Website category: movie
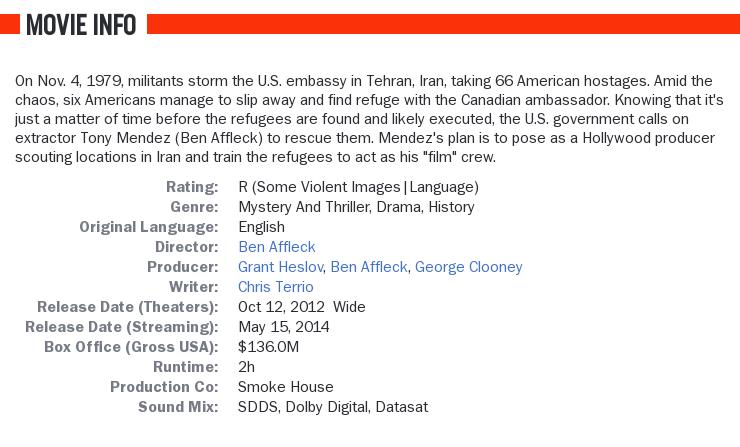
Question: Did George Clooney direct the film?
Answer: no

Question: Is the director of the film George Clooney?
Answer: no

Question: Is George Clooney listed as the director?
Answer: no

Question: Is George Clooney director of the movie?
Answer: no

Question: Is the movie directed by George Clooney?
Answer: no

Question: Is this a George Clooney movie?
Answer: no

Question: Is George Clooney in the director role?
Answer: no

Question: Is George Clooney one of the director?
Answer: no

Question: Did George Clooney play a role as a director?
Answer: no

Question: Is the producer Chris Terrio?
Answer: no

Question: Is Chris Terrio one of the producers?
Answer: no

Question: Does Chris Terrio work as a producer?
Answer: no

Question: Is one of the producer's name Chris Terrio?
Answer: no

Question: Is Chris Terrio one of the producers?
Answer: no

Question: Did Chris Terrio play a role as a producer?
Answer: no

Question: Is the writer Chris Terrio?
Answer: yes

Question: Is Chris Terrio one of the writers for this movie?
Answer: yes

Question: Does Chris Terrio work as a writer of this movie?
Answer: yes

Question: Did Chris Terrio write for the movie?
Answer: yes

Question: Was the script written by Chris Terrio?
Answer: yes

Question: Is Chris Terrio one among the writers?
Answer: yes

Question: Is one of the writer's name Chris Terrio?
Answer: yes

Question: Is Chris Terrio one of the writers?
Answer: yes

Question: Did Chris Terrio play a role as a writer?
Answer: yes

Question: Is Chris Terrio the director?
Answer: no

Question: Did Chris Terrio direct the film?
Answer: no

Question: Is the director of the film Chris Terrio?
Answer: no

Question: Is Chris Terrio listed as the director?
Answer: no

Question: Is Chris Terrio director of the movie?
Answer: no

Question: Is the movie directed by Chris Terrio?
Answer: no

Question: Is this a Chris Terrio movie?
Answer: no

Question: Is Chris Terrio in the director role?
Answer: no

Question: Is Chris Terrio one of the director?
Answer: no

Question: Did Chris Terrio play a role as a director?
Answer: no